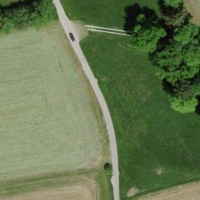
EUNIS habitat code: 52
Species observed at this site:
Milvus milvus
Accipiter gentilis